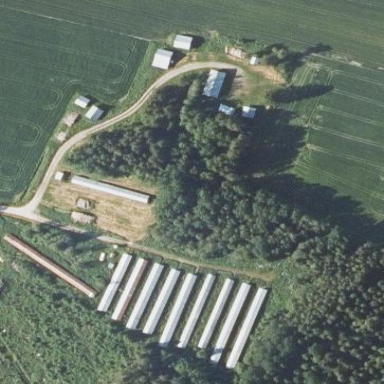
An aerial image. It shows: Farmyard area.